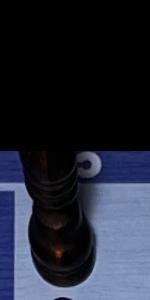
Label: Bishop_Black